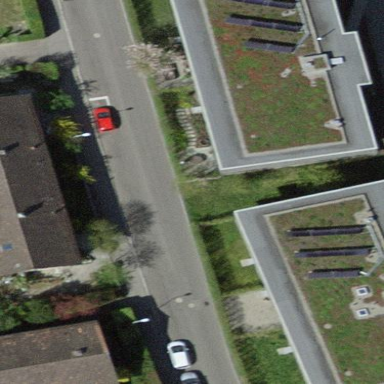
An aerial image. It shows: Flat-roofed apartment building.